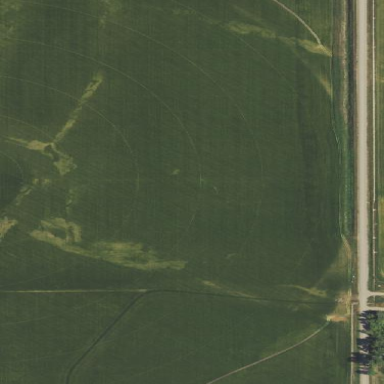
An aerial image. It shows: Farmland with pivot irrigation system.